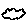
Label: cloud